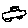
Label: car